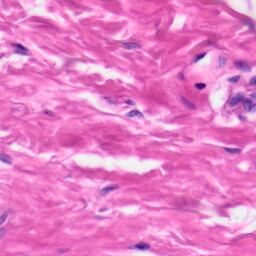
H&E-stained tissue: Skin